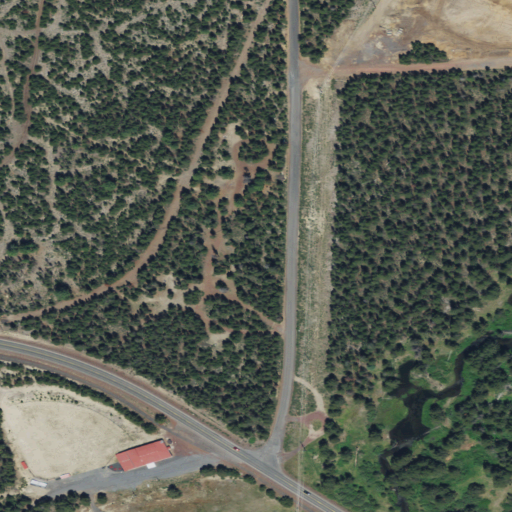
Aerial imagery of plain(s) in Oregon named Bingham Park containing evergreen forest, open development, shrub, woody wetlands, low intensity development, high intensity development, herbaceous wetlands, medium intensity development, and grassland